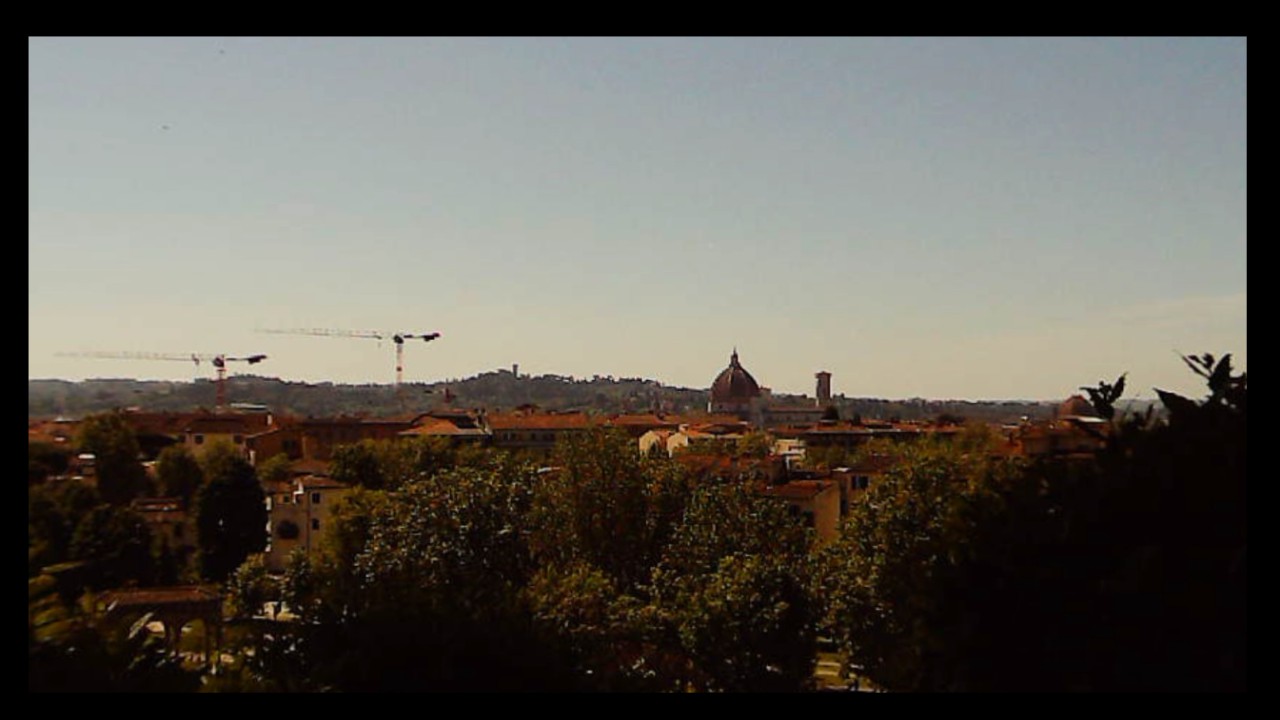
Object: Betafpv air75